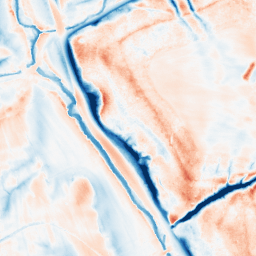
Category: classical
Decomposition family: gaussian_anisotropic
Decomposition parameters: sigma_x: 10
sigma_y: 5
Upsampling method: quadratic
Upsampling parameters: scale: 4
Upsampling scale: 4